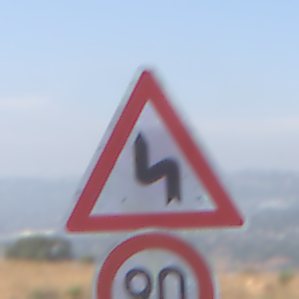
Verkehrszeichen: DoppelkurveZunaechstLinks
Zusatzzeichen unten: Geschwindigkeit90
Umgebung: Outdoor, Nature
Tageszeit: Midday
Wetter: PartlyCloudy
Licht: Natural
Jahreszeit: NotSpecified
Kontrast: HighContrast